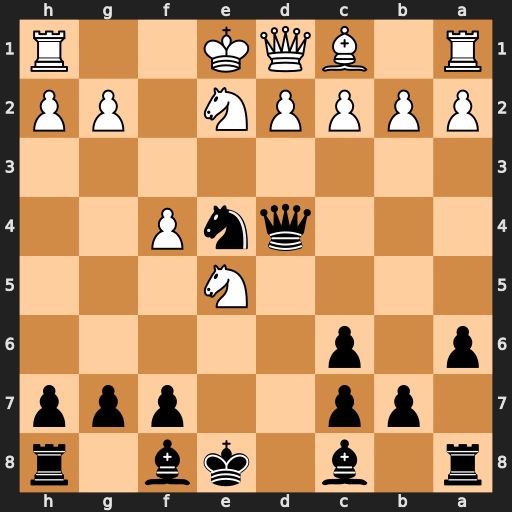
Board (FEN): r1b1kb1r/1pp2ppp/p1p5/4N3/3qnP2/8/PPPPN1PP/R1BQK2R
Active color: b
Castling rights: KQkq
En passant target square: -
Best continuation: Qf2#